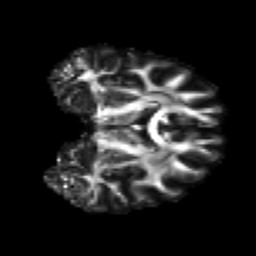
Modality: FA
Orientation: coronal
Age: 24
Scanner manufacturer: siemens
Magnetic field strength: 3 T
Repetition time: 4.52 s
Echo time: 0.084 s